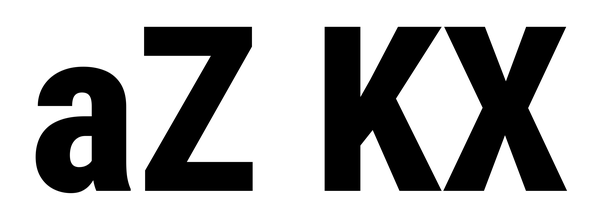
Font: Roboto_Condensed_ExtraBold